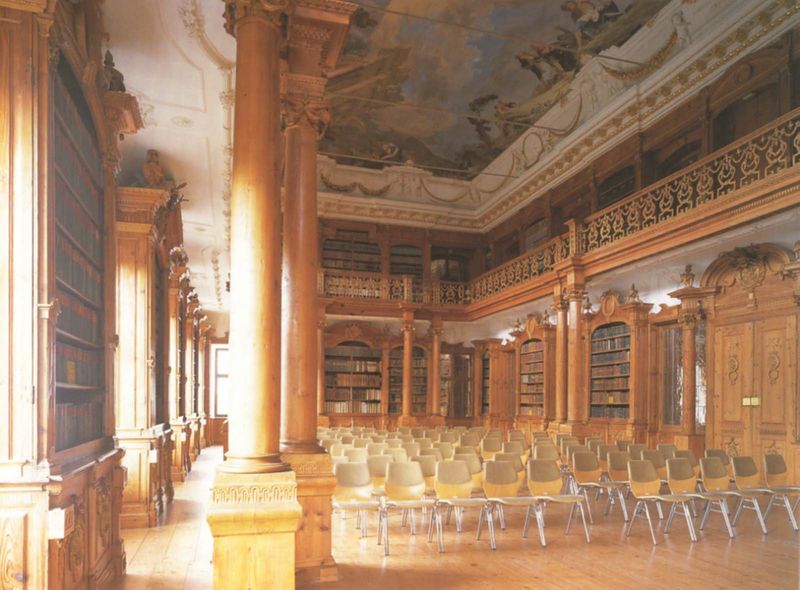
Titel: Bibliothek des Klosters Roggenburg
Künstler: Christian Wiedemann
Standort: Roggenburg, Prämonstratenserkloster (EU - CH)
Schlagwörter: himmel, wolken, fenster, licht, stühle, säulen, tür, barock, decke, rokoko, bücher, empore, saal, verzierung, stuck, foto, loggia, kloster, programm, fresken, bibliothek, fresco, deckenmalerei, schränke, theatersaal, stuhlreihe, bibliotek, säulenlicht